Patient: sex M, age 22
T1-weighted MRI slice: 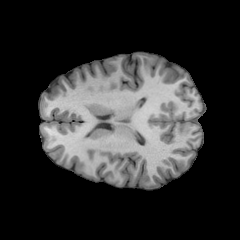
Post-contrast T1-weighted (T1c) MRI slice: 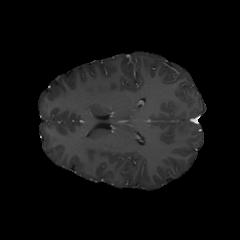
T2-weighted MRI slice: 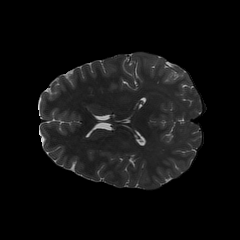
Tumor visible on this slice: no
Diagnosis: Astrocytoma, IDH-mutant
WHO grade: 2